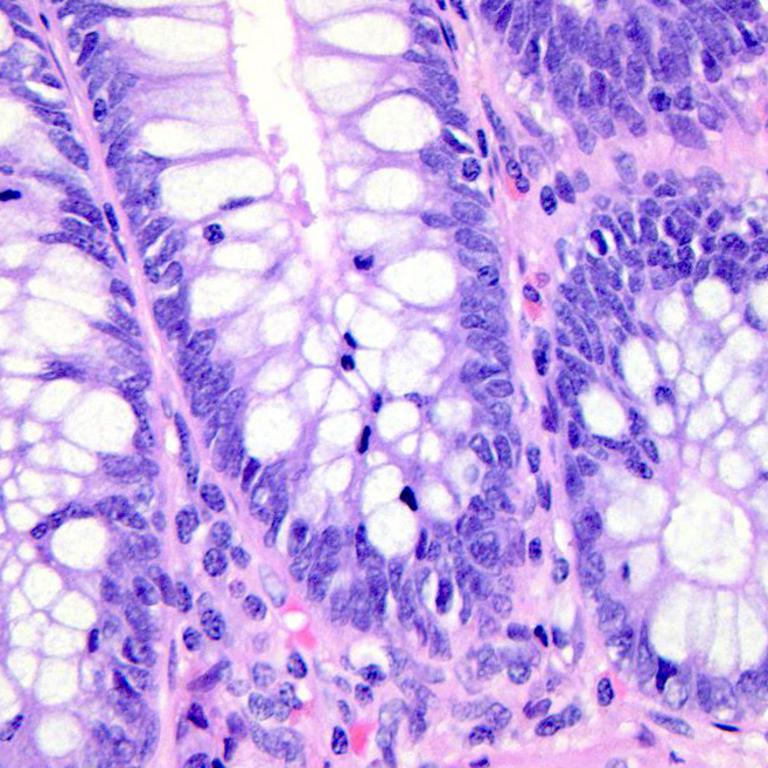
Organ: colon
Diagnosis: benign